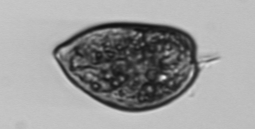
Label: Prorocentrum_micans